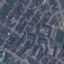
Land use / land cover: Residential